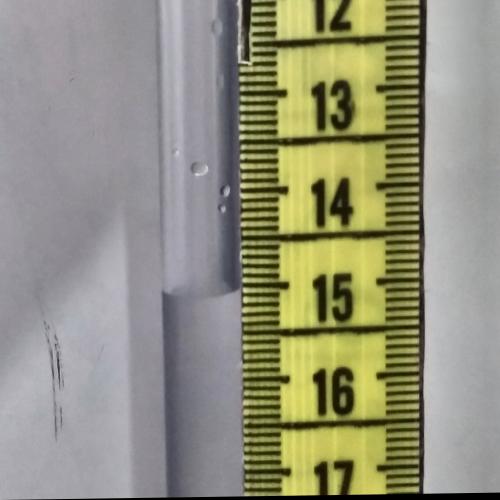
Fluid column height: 15.0 cm